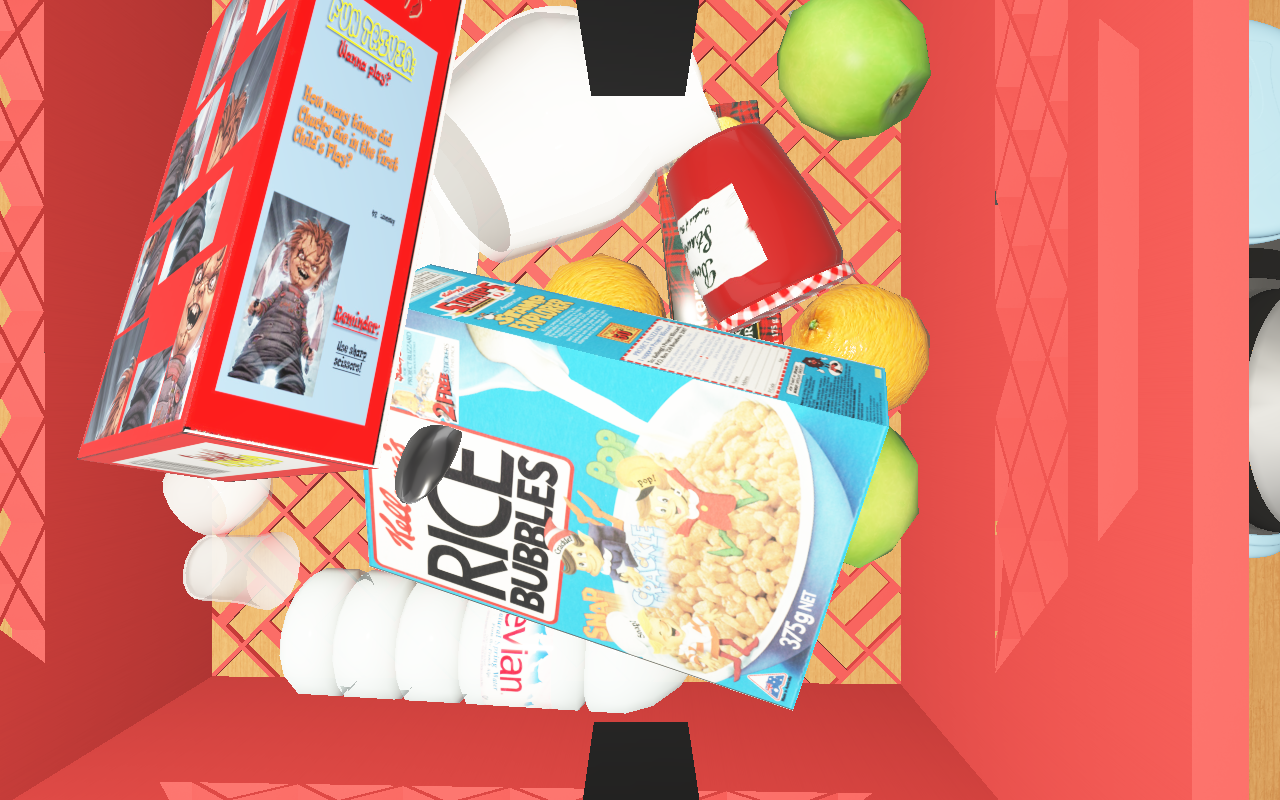
Objects in the scene:
water bottle
apple
apple
orange
plate
glass
wineglass
jam jar
cereal box